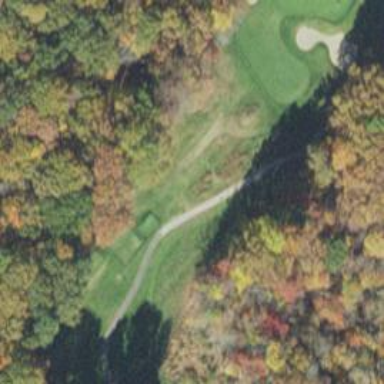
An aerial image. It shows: Golf tee.